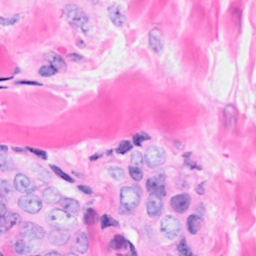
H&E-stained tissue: Breast